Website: crate-barrel
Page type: cross-sells
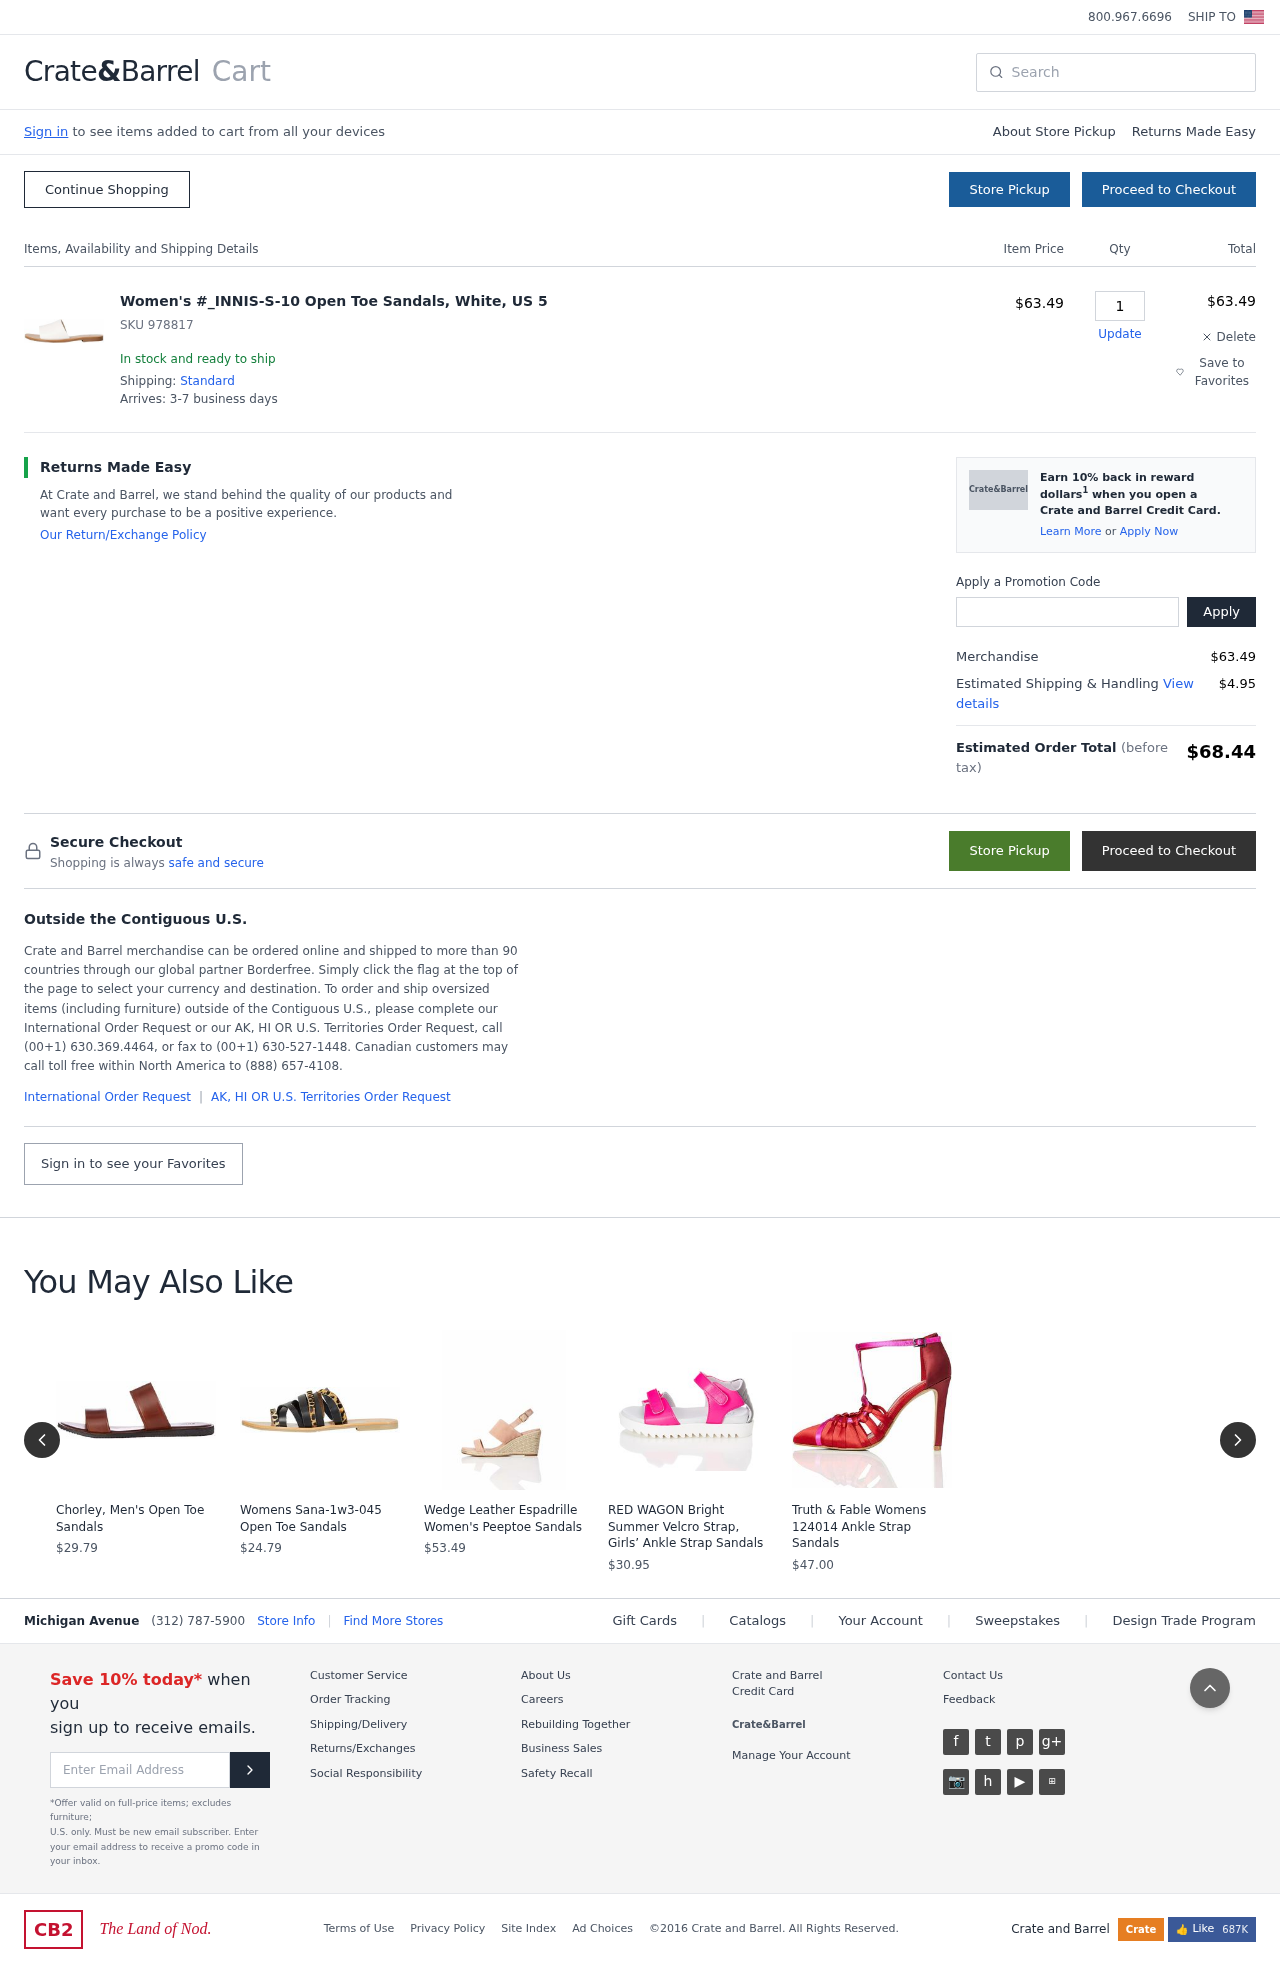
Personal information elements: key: PII_PROMO_CODE
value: FIRST75
Product elements: key: PRODUCT1_NAME
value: Women's #_INNIS-S-10 Open Toe Sandals, White, US 5
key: PRODUCT1_PRICE
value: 63.49
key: PRODUCT1_QUANTITY
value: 1
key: PRODUCT2_NAME
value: Chorley, Men's Open Toe Sandals
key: PRODUCT2_PRICE
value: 29.79
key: PRODUCT3_NAME
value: Womens Sana-1w3-045 Open Toe Sandals
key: PRODUCT3_PRICE
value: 24.79
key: PRODUCT4_NAME
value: Wedge Leather Espadrille Women's Peeptoe Sandals
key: PRODUCT4_PRICE
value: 53.49
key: PRODUCT5_NAME
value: RED WAGON Bright Summer Velcro Strap, Girls’ Ankle Strap Sandals
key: PRODUCT5_PRICE
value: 30.95
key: PRODUCT6_NAME
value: Truth & Fable Womens 124014 Ankle Strap Sandals
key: PRODUCT6_PRICE
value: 47
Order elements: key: ORDER_SKU
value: SKU 978817
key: ORDER_ITEM_TOTAL
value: $63.49
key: ORDER_SUBTOTAL
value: $63.49
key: ORDER_SHIPPING_COST
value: $4.95
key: ORDER_TOTAL
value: $68.44
Search elements: key: HEADER_SEARCH
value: Search